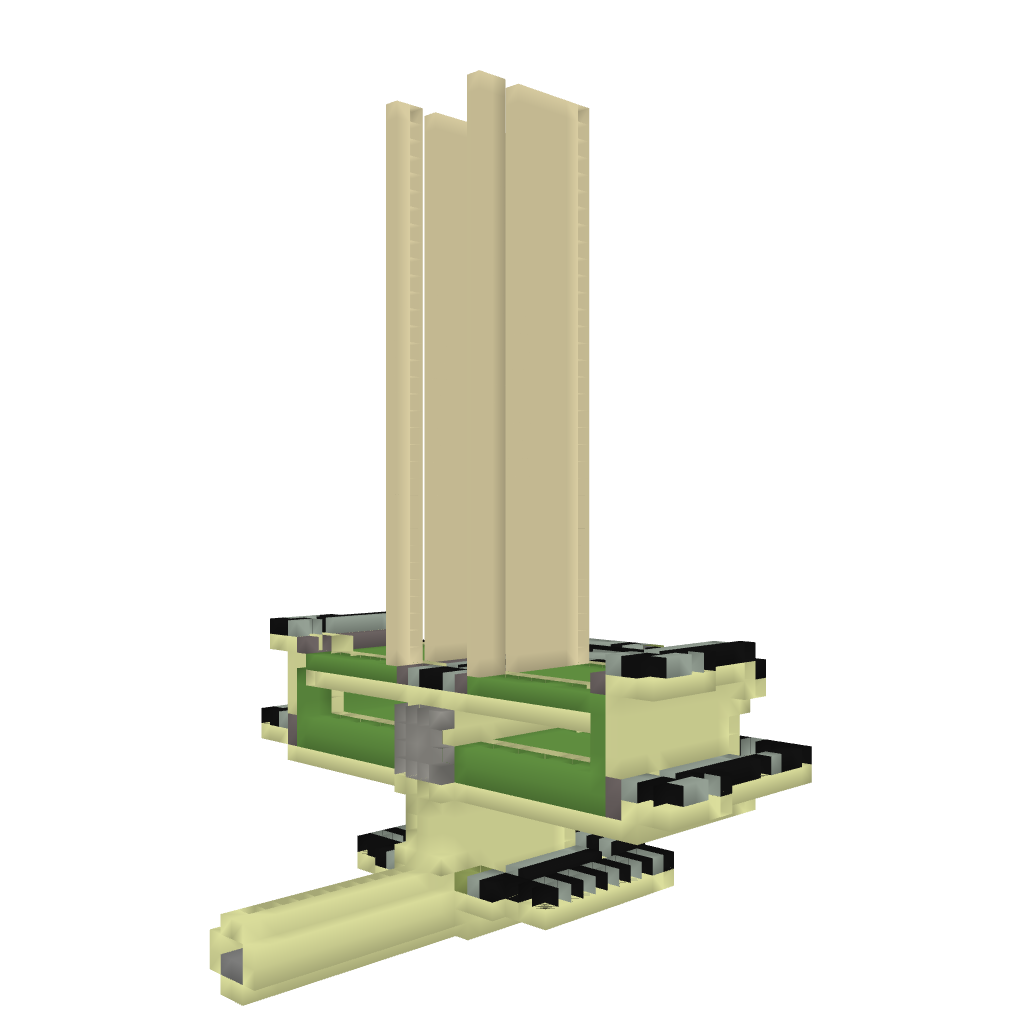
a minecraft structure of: Automatic Redstone 25x8-Shot TNT-Gun